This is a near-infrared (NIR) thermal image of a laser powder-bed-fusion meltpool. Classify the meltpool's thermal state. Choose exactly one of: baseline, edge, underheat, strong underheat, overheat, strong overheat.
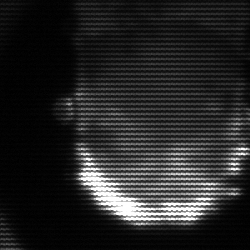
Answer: baseline